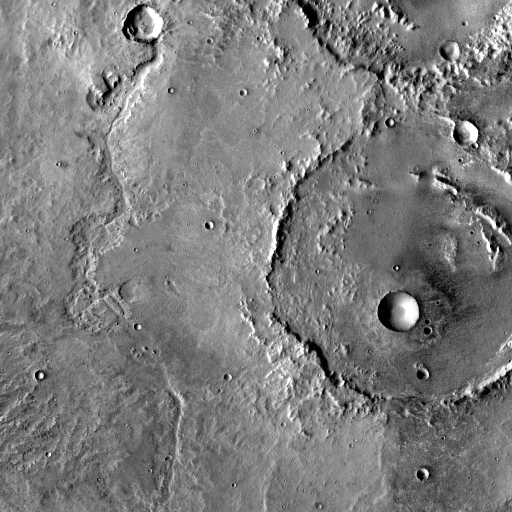
Crater classes present: Background, Other, Buried